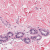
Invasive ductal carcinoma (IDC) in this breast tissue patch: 0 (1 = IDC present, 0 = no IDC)